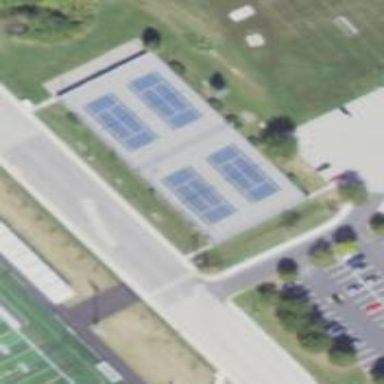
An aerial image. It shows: Tennis court on pitch designated for leisure land.